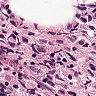
Metastatic tissue present: yes